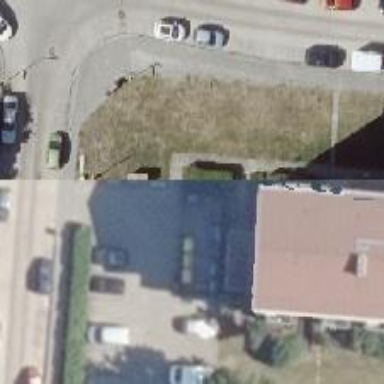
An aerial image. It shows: Road serving as parking aisle.